Question: I have two views: 'toastView' and 'view'. 'toastView' is subview of 'view'.
I want to position 'toastView' on the y axis by 80% of 'view' height.
How can I do this using constants in the code?
I assumed that there is a method like:
'''
[toastView.topAnchor constraintEqualToAnchor:view.heightAnchor multiplier:0.8].active = YES;
'''
but i can't mixing 'NSLayoutDimension' (width and height) and 'NSLayoutYAxisAnchor' (X and Y)
---
This is how it looks in the design:

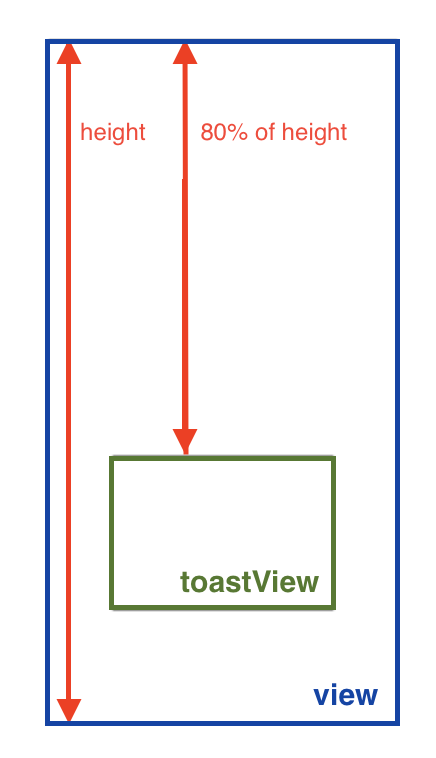
Answer: The trick here is to set the of 'toastView' equal to the of 'self.view' with a of '0.8':
'''
[NSLayoutConstraint constraintWithItem: toastView attribute: NSLayoutAttributeTop
relatedBy: NSLayoutRelationEqual toItem: self.view
attribute: NSLayoutAttributeBottom multiplier: 0.8 constant: 0].active = YES;
'''
'''
NSLayoutConstraint(item: toastView, attribute: .top, relatedBy: .equal,
toItem: self.view, attribute: .bottom, multiplier: 0.8, constant: 0).isActive = true
'''